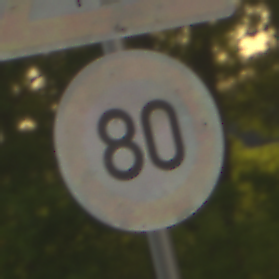
Verkehrszeichen: Geschwindigkeit80
Zusatzzeichen oben: SeitenwindVonLinks
Umgebung: Outdoor, RoadRail
Tageszeit: SunriseSunset
Wetter: Clear
Licht: Natural
Jahreszeit: NotSpecified
Kontrast: LowContrast